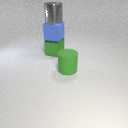
large gray metal cylinder above large blue rubber cube